Question: I'm attempting to make border-less forms that pop out of a tool bar. I want the user to be able to grab at the bottom-right corner (a "resize handle") and be able to resize the form, but not be able to resize or reposition the form in any other way.
I've heard that I can intercept the 'WM_NCHITTEST' message sent to the form and set its result to 'HTBOTTOMRIGHT' which will let the operating system handle the re-sizing of the form, just as if it had a sizable frame. The idea I had was to detect if the mouse pointer had entered a box I defined in the corner and if it did then return the 'HTBOTTOMRIGHT' result.

This doesn't quite work as I expected it to. I'm able to intercept the message, but it seems the message is only sent when the user positions the mouse cursor on the 1px thick border of the form. That means it works how I want to, if you very precisely position your cursor on the bottom-right edges.
Here is my 'WndProc' override:
'''
protected override void WndProc(ref Message m)
{
const UInt32 WM_NCHITTEST = 0x0084;
const UInt32 HTBOTTOMRIGHT = 17;
const int RESIZE_HANDLE_SIZE = 40;
bool handled = false;
if (m.Msg == WM_NCHITTEST)
{
Size formSize = this.Size;
Point screenPoint = new Point(m.LParam.ToInt32());
Point clientPoint = this.PointToClient(screenPoint);
Rectangle hitBox = new Rectangle(formSize.Width - RESIZE_HANDLE_SIZE, formSize.Height - RESIZE_HANDLE_SIZE, RESIZE_HANDLE_SIZE, RESIZE_HANDLE_SIZE);
if (hitBox.Contains(clientPoint))
{
m.Result = (IntPtr)HTBOTTOMRIGHT;
handled = true;
}
}
if (!handled)
base.WndProc(ref m);
}
'''
Am I doing something wrong or is there a better way to do what I'm trying to do?
Much thanks.
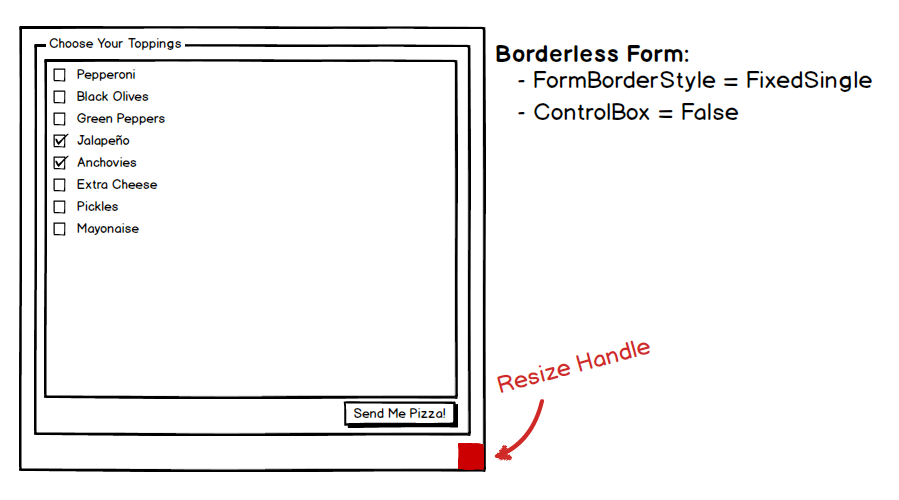
Answer: I was looking for something similar and Anton's code was a great base. This is what I ended up to have resize work from all sides. I'm unsure a 'Dictionary' was optimal way to store the hitboxes, but I guess it doesn't matter all that much.
And since my form is filled with controls using Fill as Dock parameters, I just had to add a 5px padding to the 'Form' for it to work nicely.
'''
protected override void WndProc(ref Message m)
{
const UInt32 WM_NCHITTEST = 0x0084;
const UInt32 WM_MOUSEMOVE = 0x0200;
const UInt32 HTLEFT = 10;
const UInt32 HTRIGHT = 11;
const UInt32 HTBOTTOMRIGHT = 17;
const UInt32 HTBOTTOM = 15;
const UInt32 HTBOTTOMLEFT = 16;
const UInt32 HTTOP = 12;
const UInt32 HTTOPLEFT = 13;
const UInt32 HTTOPRIGHT = 14;
const int RESIZE_HANDLE_SIZE = 10;
bool handled = false;
if (m.Msg == WM_NCHITTEST || m.Msg == WM_MOUSEMOVE)
{
Size formSize = this.Size;
Point screenPoint = new Point(m.LParam.ToInt32());
Point clientPoint = this.PointToClient(screenPoint);
Dictionary<UInt32, Rectangle> boxes = new Dictionary<UInt32, Rectangle>() {
{HTBOTTOMLEFT, new Rectangle(0, formSize.Height - RESIZE_HANDLE_SIZE, RESIZE_HANDLE_SIZE, RESIZE_HANDLE_SIZE)},
{HTBOTTOM, new Rectangle(RESIZE_HANDLE_SIZE, formSize.Height - RESIZE_HANDLE_SIZE, formSize.Width - 2*RESIZE_HANDLE_SIZE, RESIZE_HANDLE_SIZE)},
{HTBOTTOMRIGHT, new Rectangle(formSize.Width - RESIZE_HANDLE_SIZE, formSize.Height - RESIZE_HANDLE_SIZE, RESIZE_HANDLE_SIZE, RESIZE_HANDLE_SIZE)},
{HTRIGHT, new Rectangle(formSize.Width - RESIZE_HANDLE_SIZE, RESIZE_HANDLE_SIZE, RESIZE_HANDLE_SIZE, formSize.Height - 2*RESIZE_HANDLE_SIZE)},
{HTTOPRIGHT, new Rectangle(formSize.Width - RESIZE_HANDLE_SIZE, 0, RESIZE_HANDLE_SIZE, RESIZE_HANDLE_SIZE) },
{HTTOP, new Rectangle(RESIZE_HANDLE_SIZE, 0, formSize.Width - 2*RESIZE_HANDLE_SIZE, RESIZE_HANDLE_SIZE) },
{HTTOPLEFT, new Rectangle(0, 0, RESIZE_HANDLE_SIZE, RESIZE_HANDLE_SIZE) },
{HTLEFT, new Rectangle(0, RESIZE_HANDLE_SIZE, RESIZE_HANDLE_SIZE, formSize.Height - 2*RESIZE_HANDLE_SIZE) }
};
foreach (KeyValuePair<UInt32, Rectangle> hitBox in boxes)
{
if (hitBox.Value.Contains(clientPoint))
{
m.Result = (IntPtr) hitBox.Key;
handled = true;
break;
}
}
}
if (!handled)
base.WndProc(ref m);
}
'''